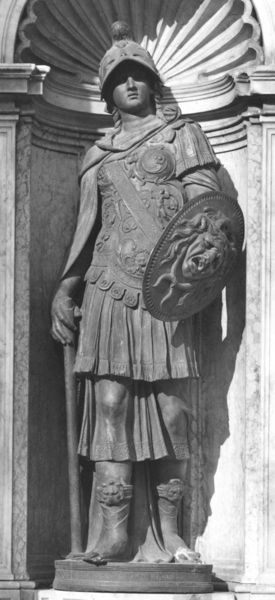
Titel: Minerva
Künstler: Jacopo Sansovino
Standort: Venedig, Piazza di S. Marco, Loggetta del Campanile (EU - I - Venetien)
Schlagwörter: gott, held, kopf, mann, umhang, frau, haupt, stehen, stein, gewand, standfigur, skulptur, statue, italien, stab, sandalen, plastik, nische, schild, panzer, antike, schwert, soldat, helm, stiefel, mythologie, göttin, ritter, rüstung, sandale, brustpanzer, jüngling, krieger, medusa, medusenhaupt, perseus, muschel, hera, herkules, keule, athene, römisch, ägis, bromze, slulptur, ritterin, soldatin, romisch